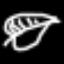
Label: leaf